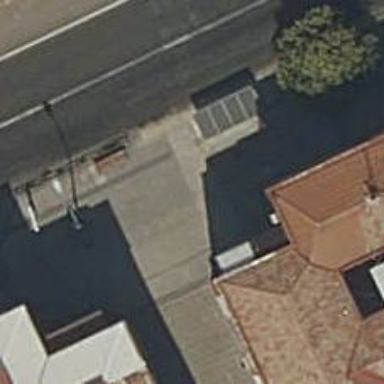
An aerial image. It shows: Bus stop with shelter. It is platform for public transport.